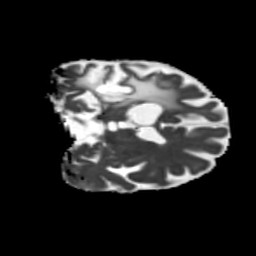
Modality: MD
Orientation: coronal
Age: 54
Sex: male
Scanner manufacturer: siemens
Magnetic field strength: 3 T
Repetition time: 5.25 s
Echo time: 0.08 s